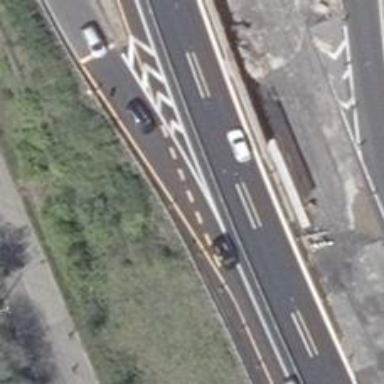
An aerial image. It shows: Embankment along trunk link highway.